Chest X-ray:
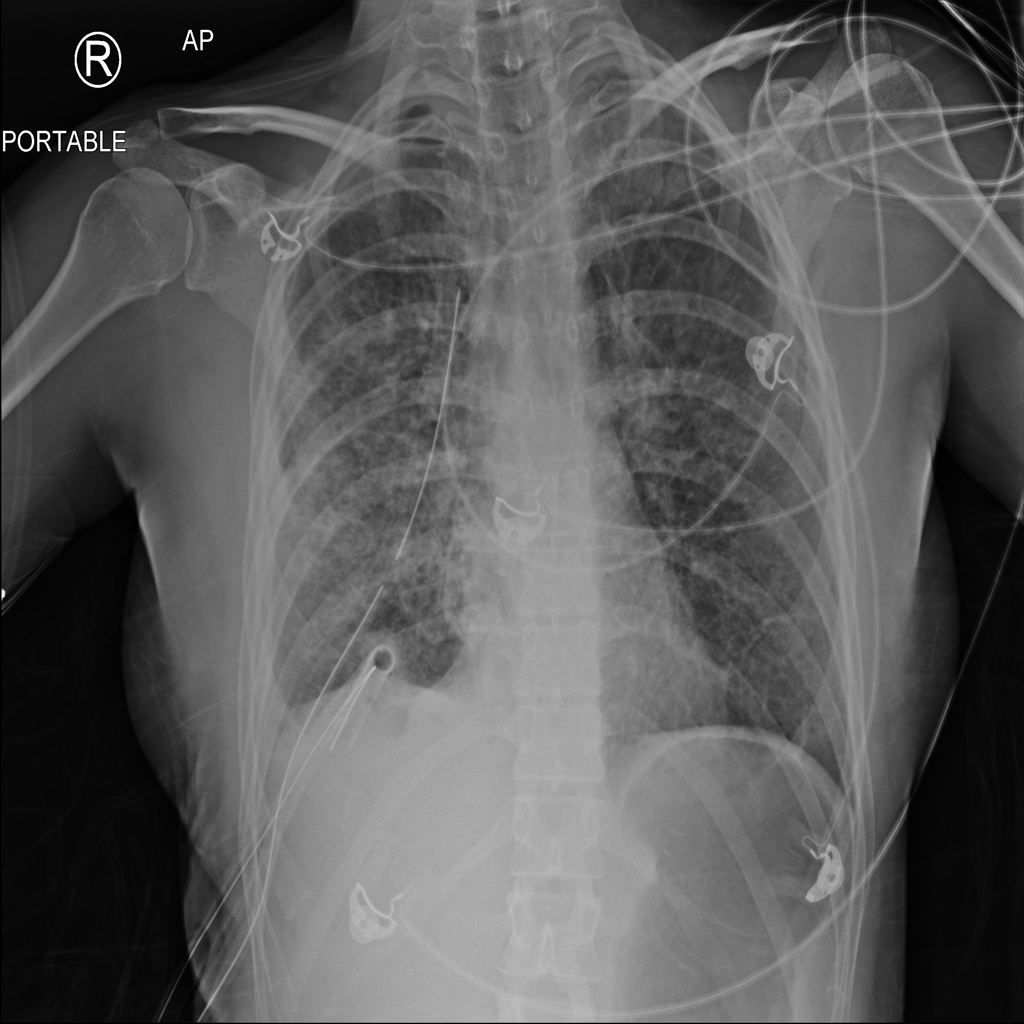
Findings: Consolidation, Effusion
No abnormal finding: no